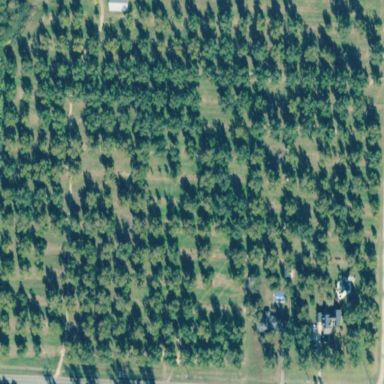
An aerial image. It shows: Orchard.